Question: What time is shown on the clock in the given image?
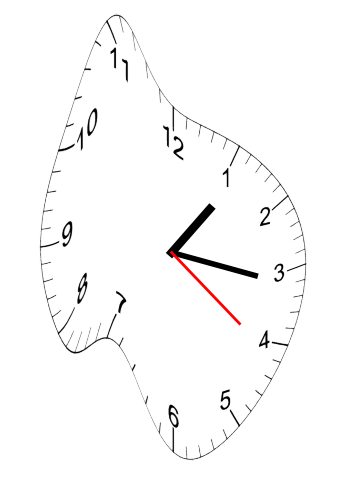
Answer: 01:16:21